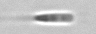
Label: flagellate_morphotype3